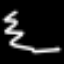
Label: squiggle